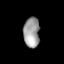
Tissue: lung
Cell type: Myeloid cells
Senescence score: 0.1575
Nuclear area (px): 473
Mean DAPI intensity: 157.873